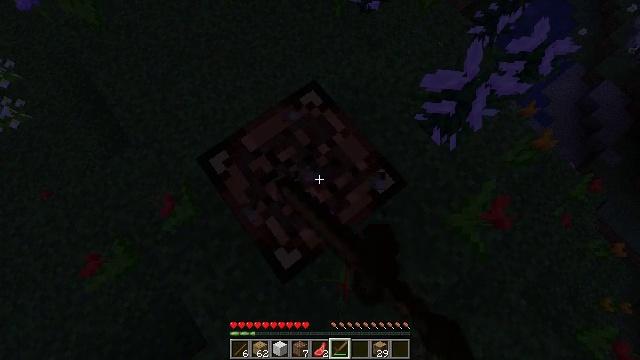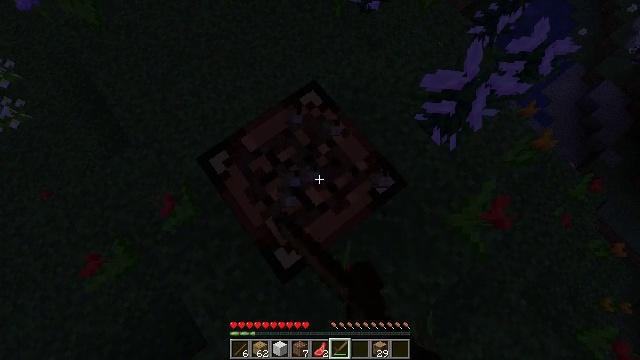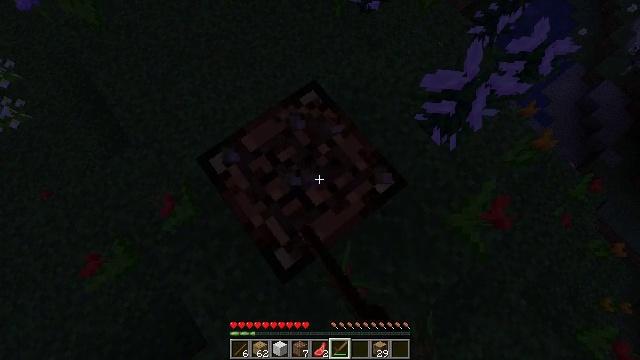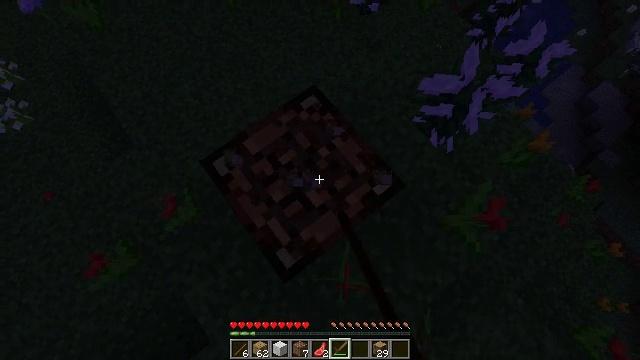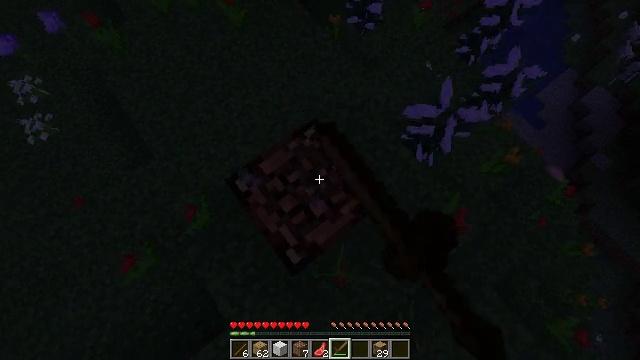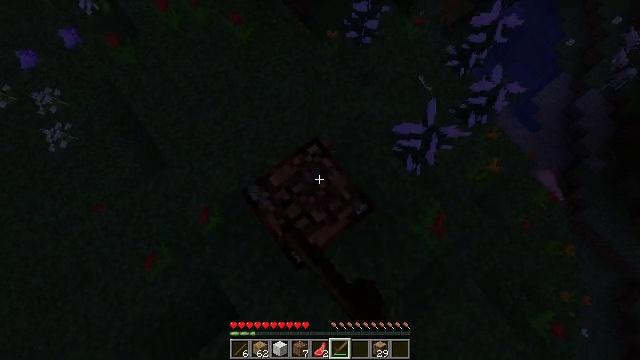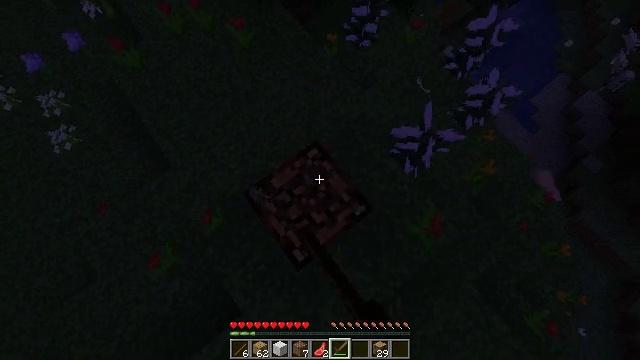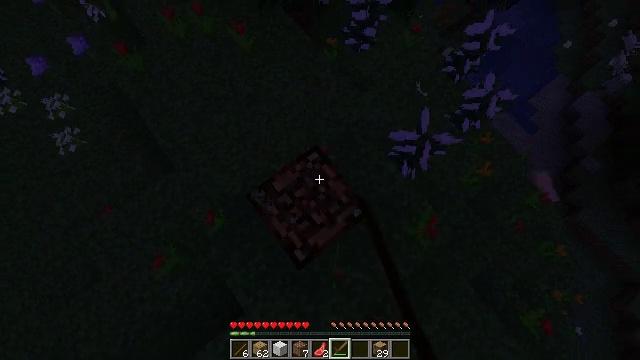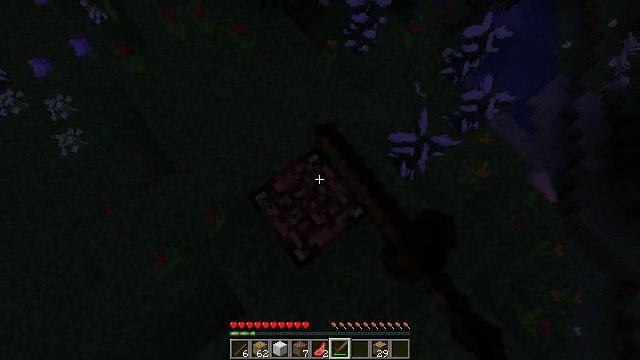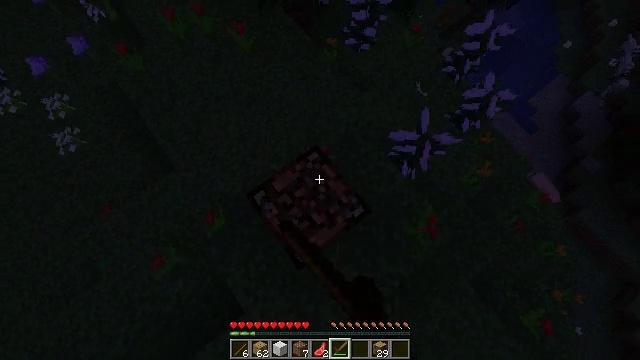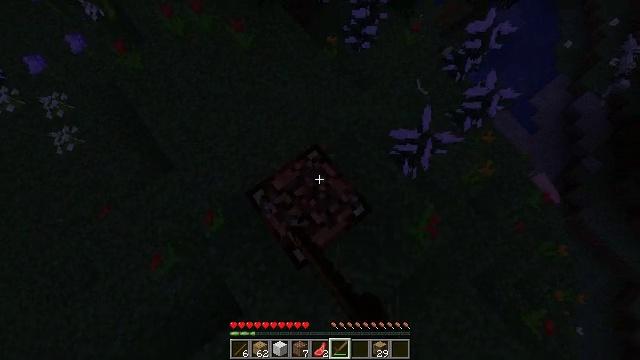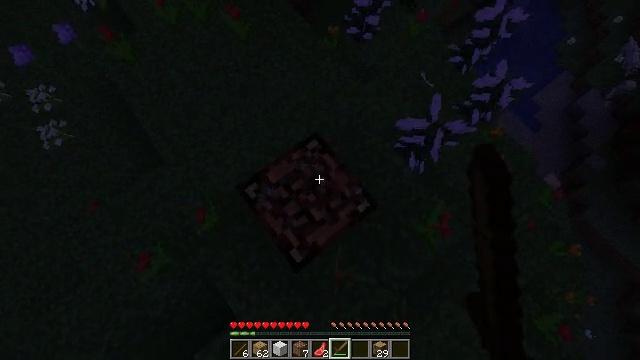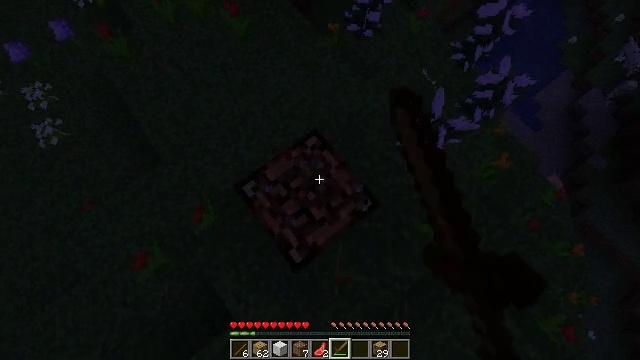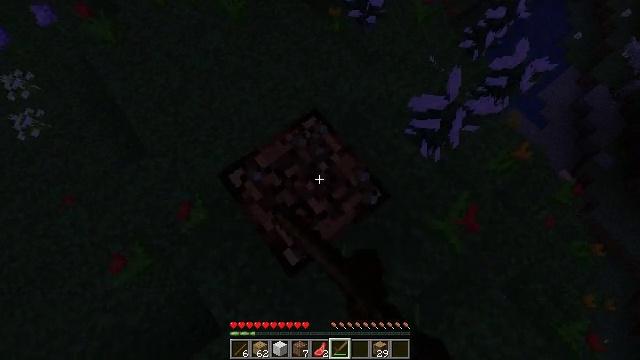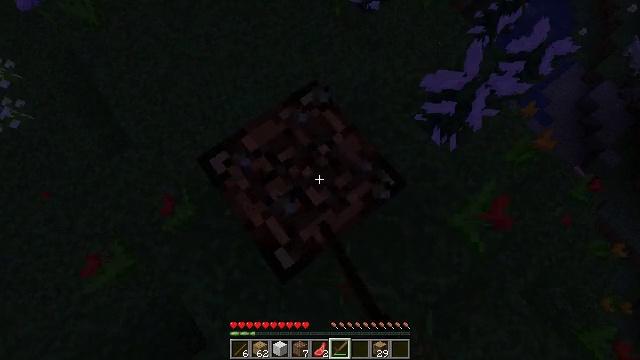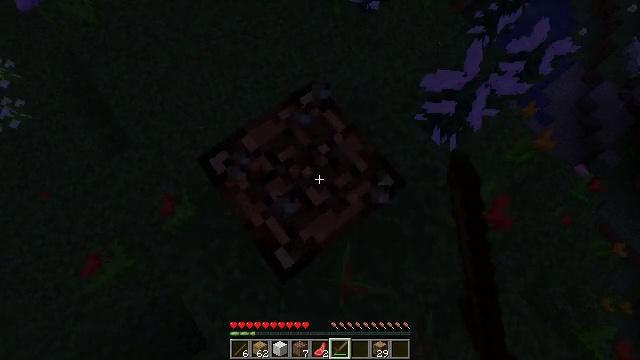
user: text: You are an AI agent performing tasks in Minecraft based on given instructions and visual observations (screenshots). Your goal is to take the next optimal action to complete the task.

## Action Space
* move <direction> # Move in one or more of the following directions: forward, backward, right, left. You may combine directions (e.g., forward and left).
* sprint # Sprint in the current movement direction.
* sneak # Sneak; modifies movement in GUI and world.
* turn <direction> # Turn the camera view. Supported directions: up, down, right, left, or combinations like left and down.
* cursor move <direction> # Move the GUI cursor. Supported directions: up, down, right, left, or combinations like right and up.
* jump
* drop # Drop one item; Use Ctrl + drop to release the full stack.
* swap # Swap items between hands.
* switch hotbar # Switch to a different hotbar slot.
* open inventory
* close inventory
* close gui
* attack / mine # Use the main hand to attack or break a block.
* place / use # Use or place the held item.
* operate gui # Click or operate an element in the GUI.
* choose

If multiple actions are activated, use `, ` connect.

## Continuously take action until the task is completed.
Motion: motion action
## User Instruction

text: Put back the crafting table.
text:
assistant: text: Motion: attack / mine
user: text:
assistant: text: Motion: attack / mine
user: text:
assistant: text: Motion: attack / mine, jump
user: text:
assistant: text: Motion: attack / mine, jump
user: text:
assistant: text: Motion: attack / mine, jump
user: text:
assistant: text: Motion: attack / mine, jump
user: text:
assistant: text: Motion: attack / mine, jump
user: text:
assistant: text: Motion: attack / mine
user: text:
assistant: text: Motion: attack / mine
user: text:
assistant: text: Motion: attack / mine
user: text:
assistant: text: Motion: attack / mine
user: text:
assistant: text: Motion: attack / mine
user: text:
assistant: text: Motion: attack / mine
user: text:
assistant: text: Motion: attack / mine
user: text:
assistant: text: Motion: attack / mine
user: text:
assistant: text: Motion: attack / mine
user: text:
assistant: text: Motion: attack / mine
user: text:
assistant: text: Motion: attack / mine
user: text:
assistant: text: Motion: attack / mine
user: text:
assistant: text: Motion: attack / mine
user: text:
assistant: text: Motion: attack / mine
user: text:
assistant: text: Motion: attack / mine
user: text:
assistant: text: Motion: attack / mine